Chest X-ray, AP view. Patient: 50 years old, sex M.
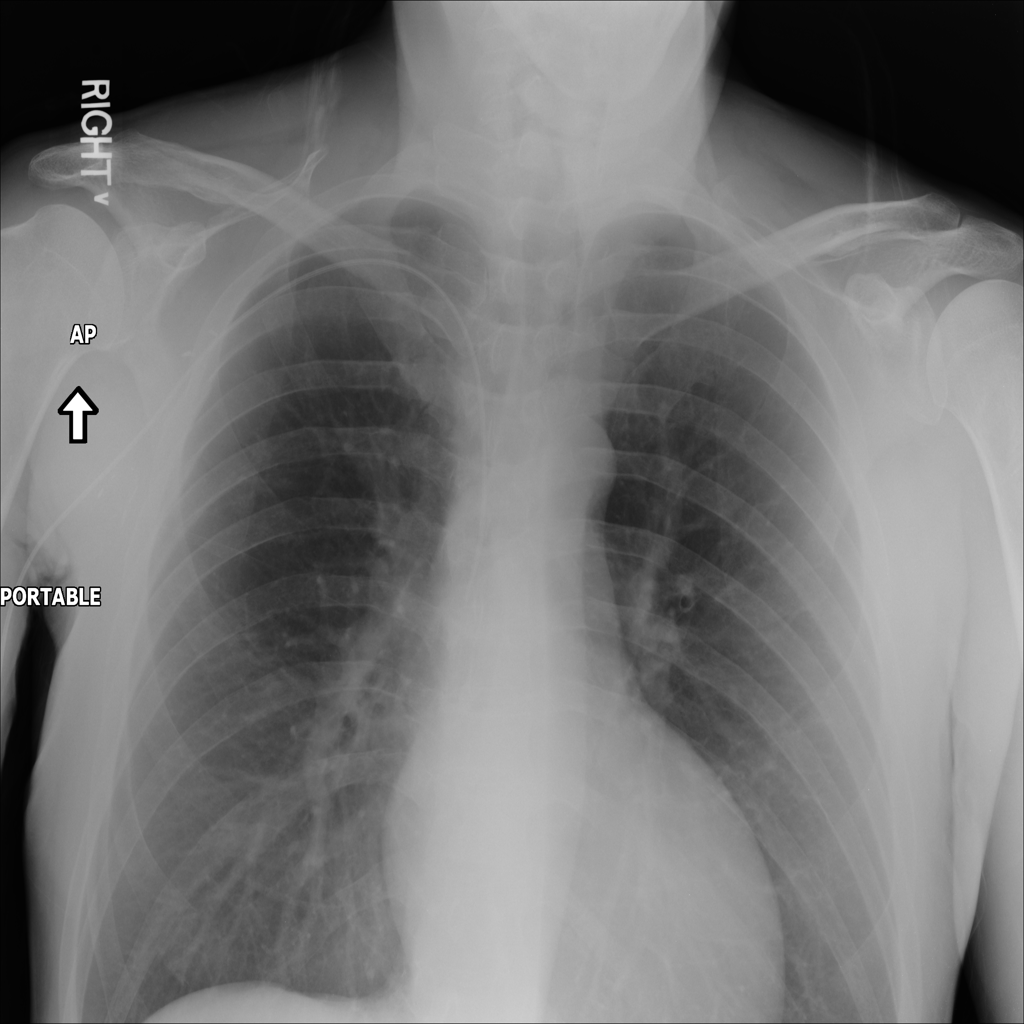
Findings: No Finding